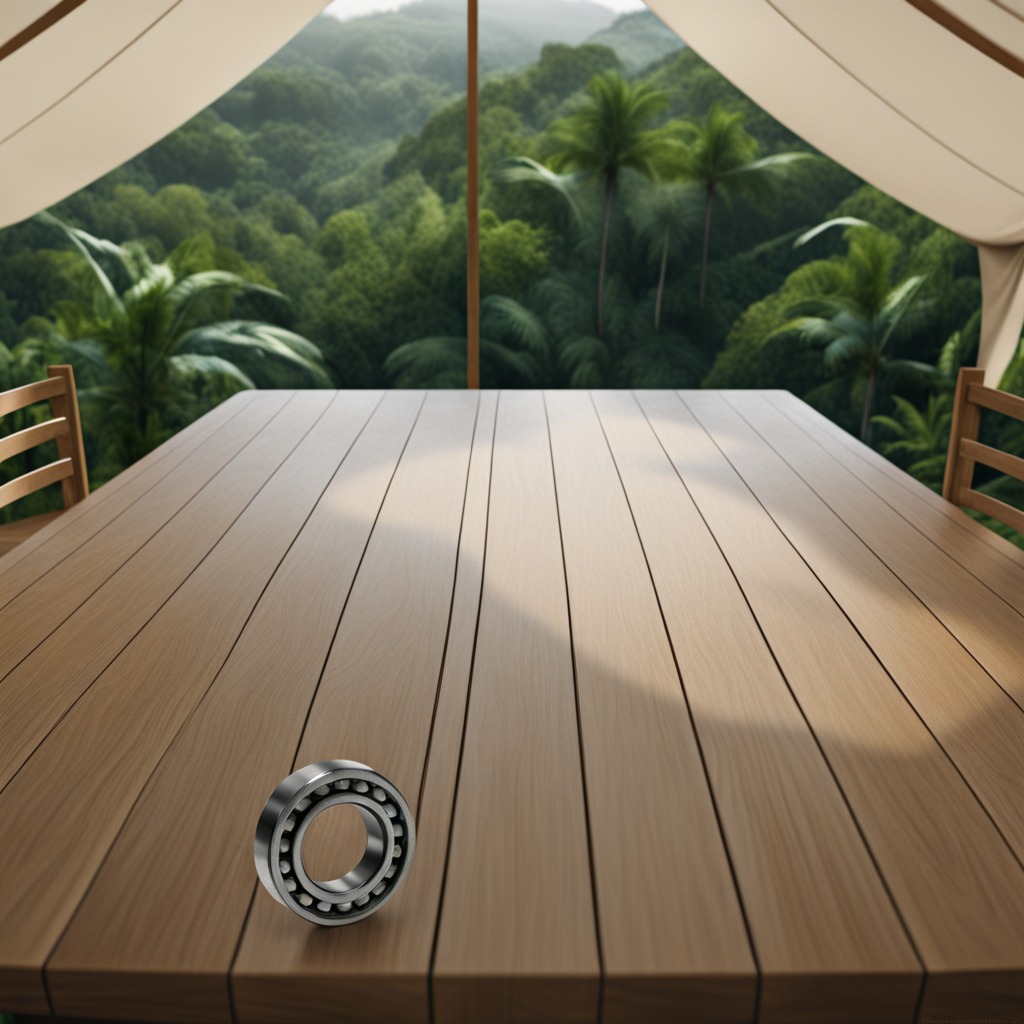
A metal ball bearing is lying on a wooden table inside a jungle field workshop tent.